Field crop: maize
Growth stage: 2
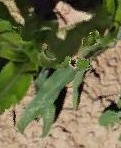
Species: maize